Question: I have this text file:
<URL>
I can print it using the following code:
'''
$file = fopen("gl20160630.txt","r");
while(! feof($file))
{
echo fgets($file). "<br />";
}
fclose($file);
'''
But it looks like this:

I want the contents of this text file to be separated into four columns -Line, Description, Legacy GL Code and Closing Balance. If any one of these columns is empty it should remain empty. I just want to print those lines that start with ====>
Could you please help me find a way to print the text file like the way I want?
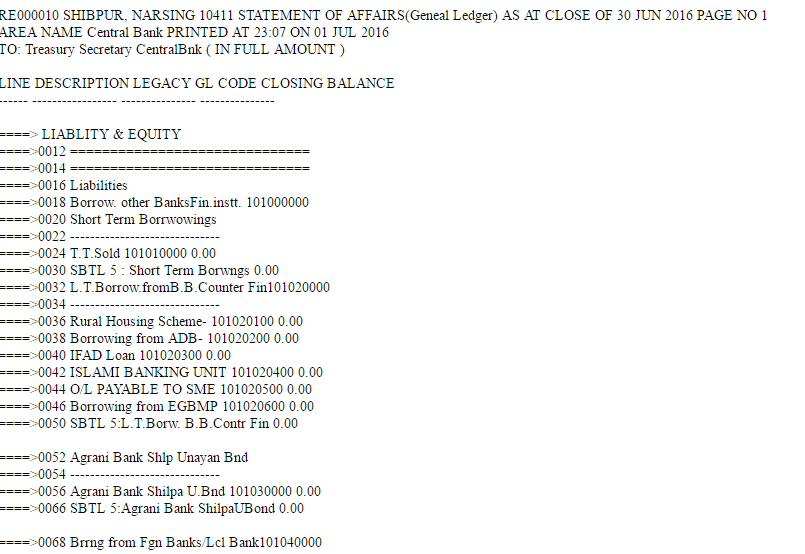
Answer: It's actually pretty simple, since your file has a strict number of character for each column.
All you need to do is a <URL> on each line starting by '====>{line}', then you can read each column by there position in the file.
Here is an example using your file :
'''
$file = fopen("gl20160630.txt","r");
while(! feof($file))
{
$fullLine = fgets($file);
$line = substr($fullLine, 5, 4);
if (is_numeric($line)) {
$liability = trim(substr($fullLine, 10, 30));
$legacy = trim(substr($fullLine, 40, 39));
$balance = trim(substr($fullLine, 79, 15));
if ($liability != null && $legacy != null && $balance != null)
echo $line." ".$liability." ".$legacy." ".$balance."
";
}
}
fclose($file);
'''
You can see that all I do is:
- - - <URL>- -
I hope that this will help you, have a nice day ;)